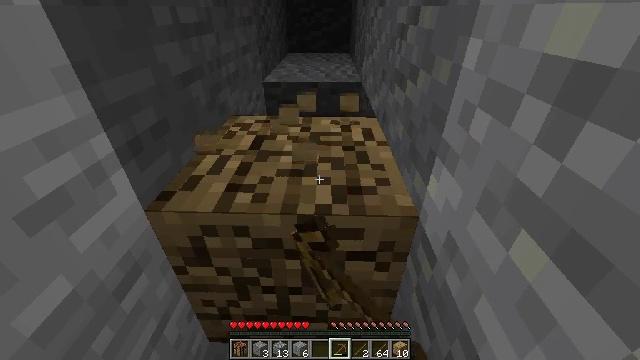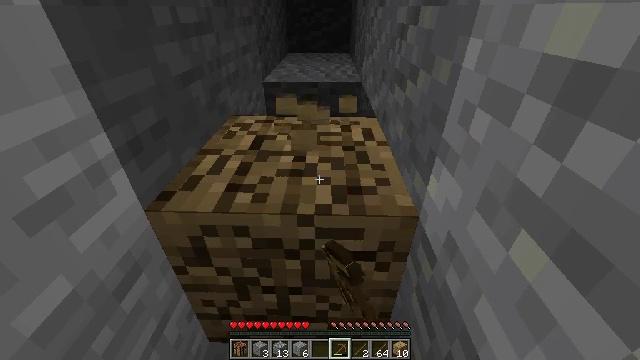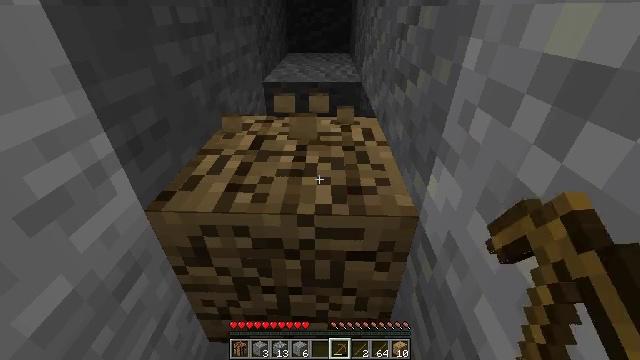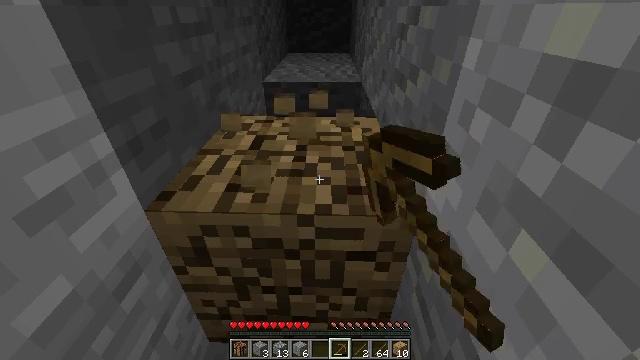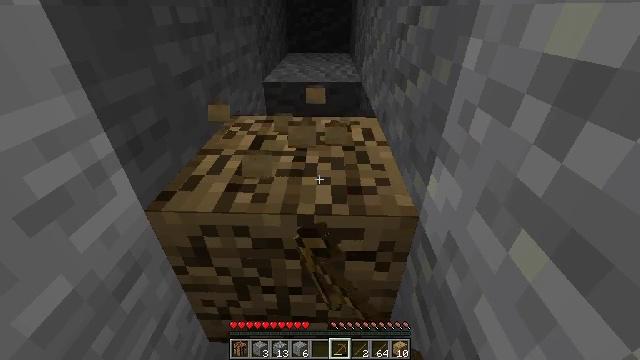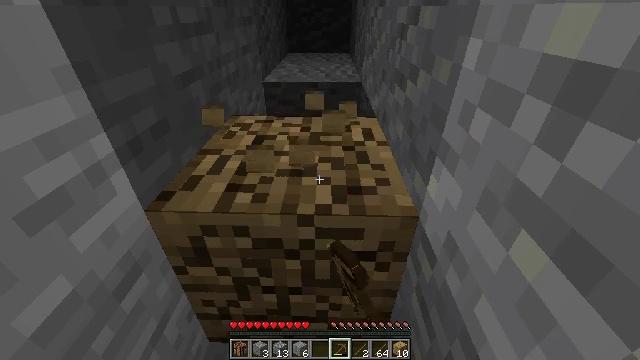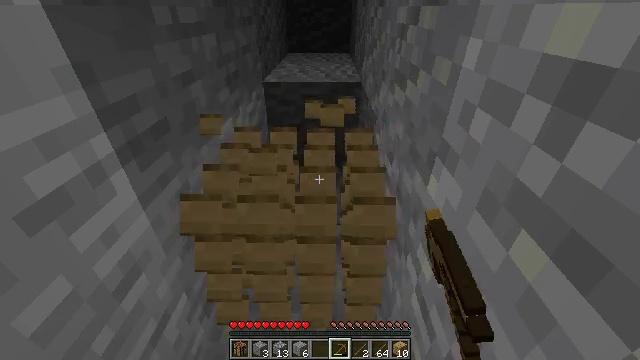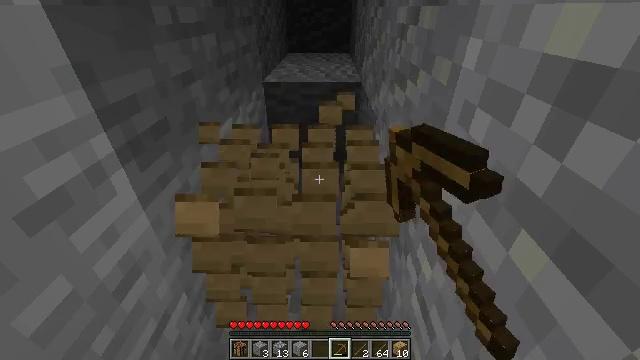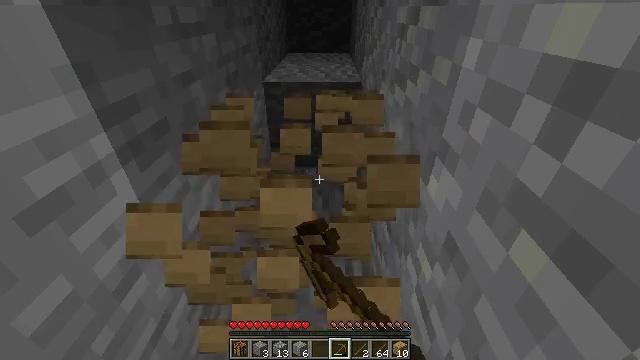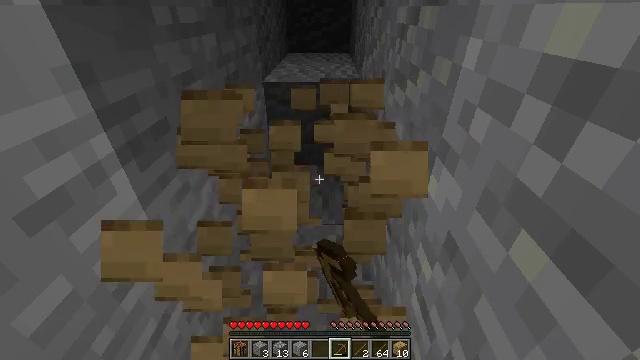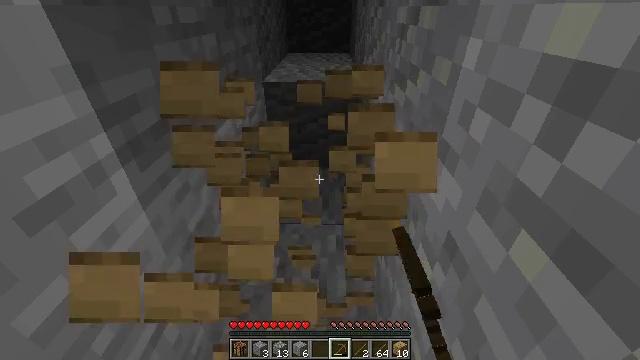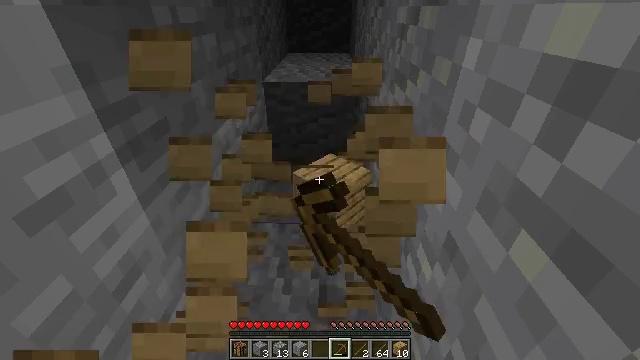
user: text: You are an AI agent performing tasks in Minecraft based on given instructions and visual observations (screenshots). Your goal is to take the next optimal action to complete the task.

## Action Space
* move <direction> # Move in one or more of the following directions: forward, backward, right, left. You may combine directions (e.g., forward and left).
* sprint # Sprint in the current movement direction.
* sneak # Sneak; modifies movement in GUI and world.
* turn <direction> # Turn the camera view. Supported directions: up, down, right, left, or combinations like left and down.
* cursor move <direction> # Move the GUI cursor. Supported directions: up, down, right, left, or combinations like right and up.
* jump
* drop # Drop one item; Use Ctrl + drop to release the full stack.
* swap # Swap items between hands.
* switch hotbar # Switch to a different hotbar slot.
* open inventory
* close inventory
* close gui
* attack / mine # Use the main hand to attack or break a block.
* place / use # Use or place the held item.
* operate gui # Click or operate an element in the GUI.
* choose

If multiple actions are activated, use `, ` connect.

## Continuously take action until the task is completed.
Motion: motion action
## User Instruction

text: Collect the oak planks from the structure.
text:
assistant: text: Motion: attack / mine
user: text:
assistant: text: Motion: attack / mine
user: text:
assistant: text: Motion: attack / mine
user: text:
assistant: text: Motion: attack / mine
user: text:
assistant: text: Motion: attack / mine
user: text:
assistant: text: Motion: attack / mine
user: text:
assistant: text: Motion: attack / mine
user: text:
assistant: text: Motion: attack / mine
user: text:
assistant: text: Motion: attack / mine
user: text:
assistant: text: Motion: attack / mine
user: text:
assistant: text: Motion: attack / mine
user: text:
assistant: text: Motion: attack / mine